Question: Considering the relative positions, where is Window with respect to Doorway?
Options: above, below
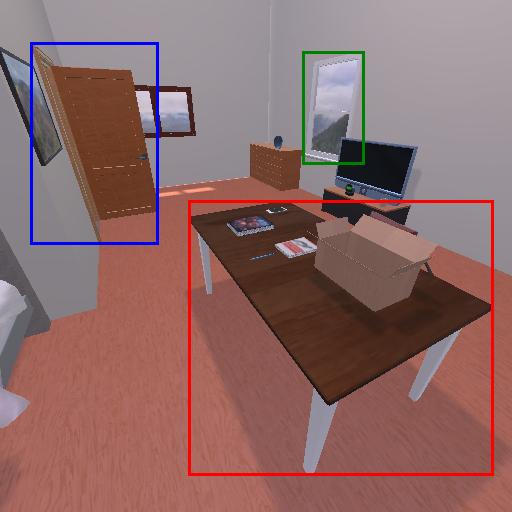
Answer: above